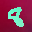
Label: 8